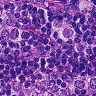
Metastatic tissue present: yes